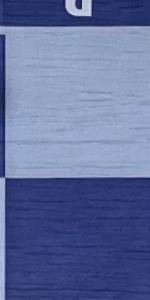
Label: Empty